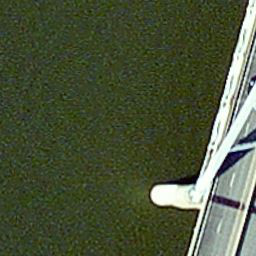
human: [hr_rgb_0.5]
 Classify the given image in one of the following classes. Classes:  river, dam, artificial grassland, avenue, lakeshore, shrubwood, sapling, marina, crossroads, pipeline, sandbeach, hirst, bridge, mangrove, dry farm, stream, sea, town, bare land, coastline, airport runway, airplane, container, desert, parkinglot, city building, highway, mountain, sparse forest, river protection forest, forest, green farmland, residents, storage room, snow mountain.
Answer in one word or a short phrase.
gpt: bridge